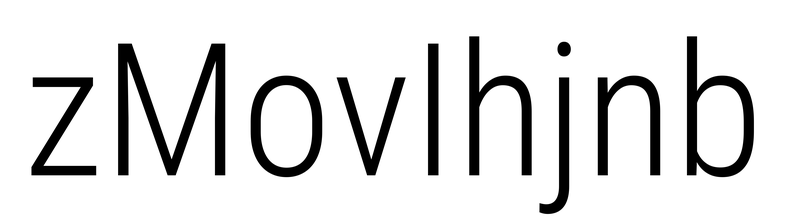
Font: Roboto_Condensed_Light